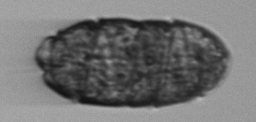
Label: Margalefidinium